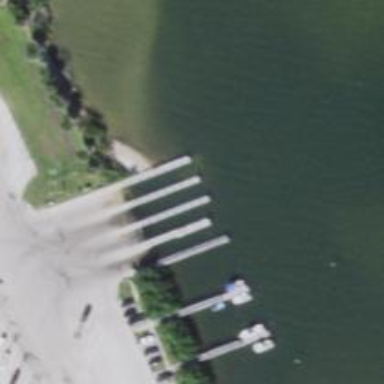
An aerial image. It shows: Pier with mooring facilities.